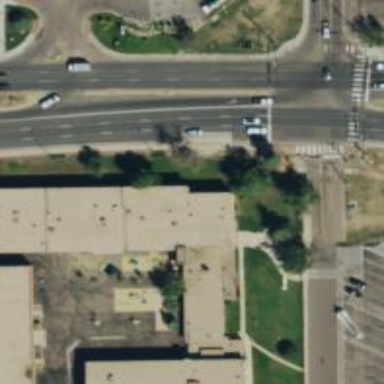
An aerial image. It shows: Footway.